Interaction volume radius: 5 \u00c5
Interaction volume height: 40 \u00c5
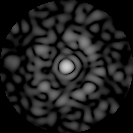
Disorder parameter: 0.7718